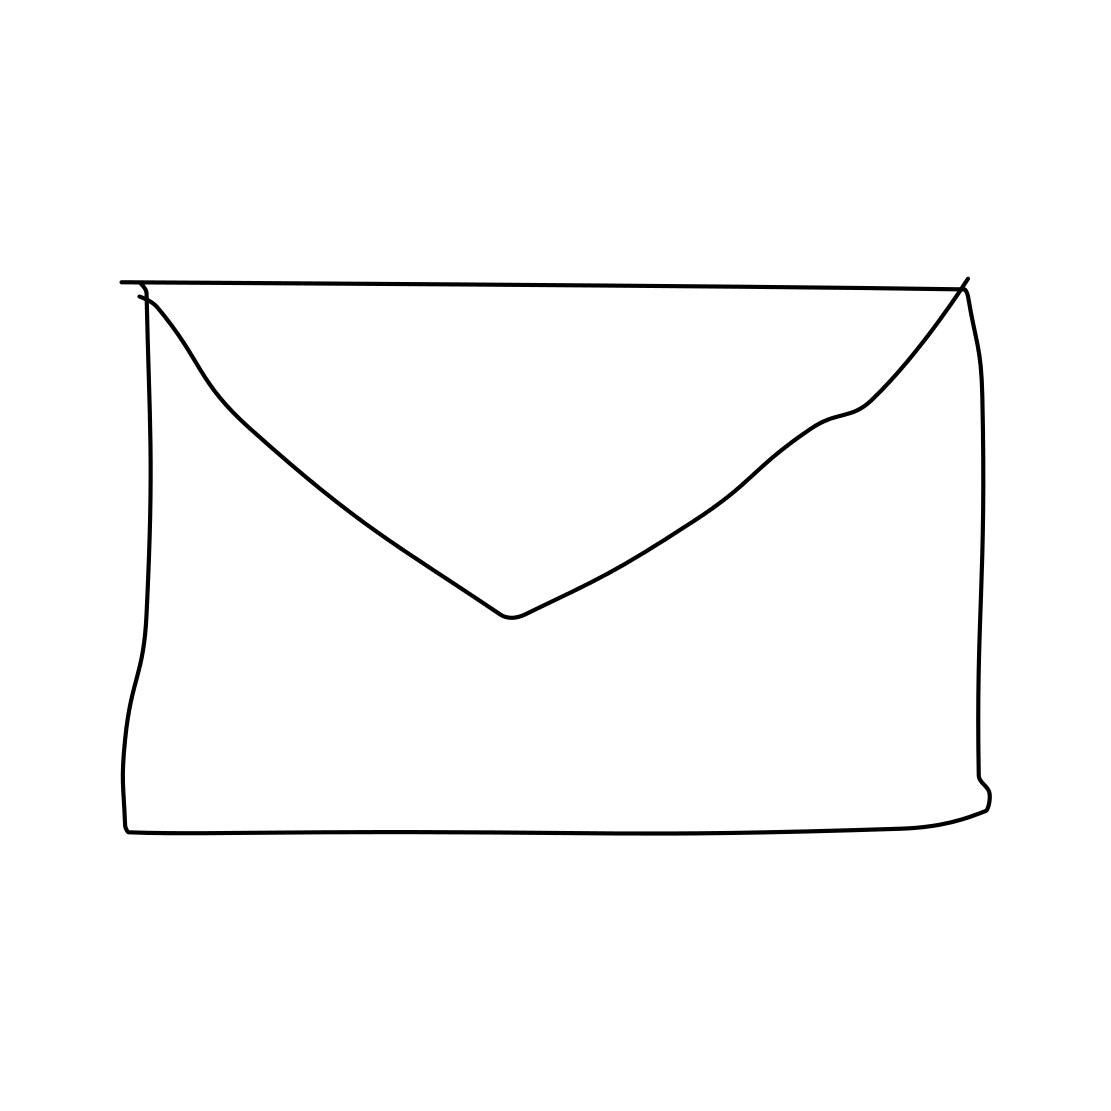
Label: envelope